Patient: sex M, age 66
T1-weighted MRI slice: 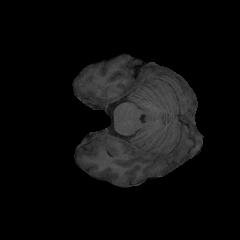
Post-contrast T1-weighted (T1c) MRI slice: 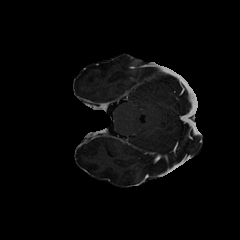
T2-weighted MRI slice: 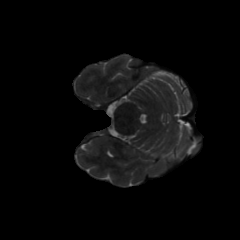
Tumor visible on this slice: no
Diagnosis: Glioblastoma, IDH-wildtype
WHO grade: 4